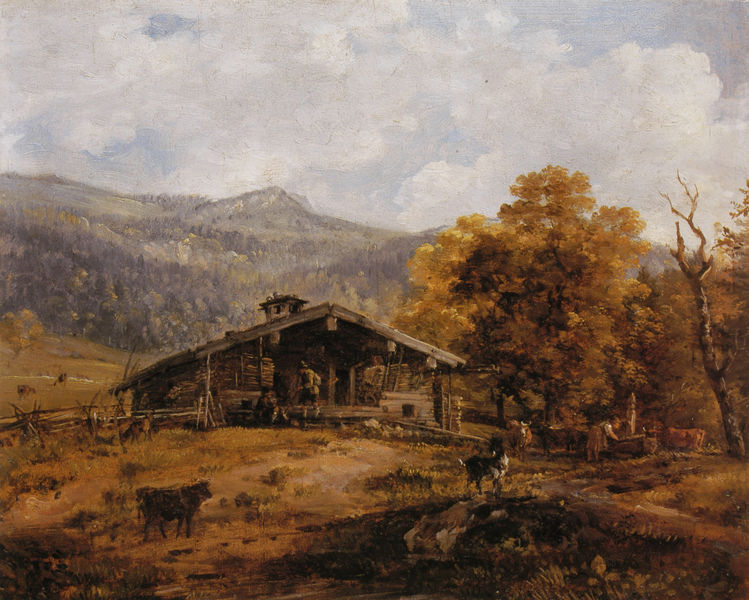
Titel: Sonniger Herbsttag auf der Alm
Künstler: Johann Georg von Dillis
Institution: (Privatbesitz)
Schlagwörter: baum, berg, blau, gemälde, himmel, laub, mann, schatten, wasser, wolken, bäume, gelb, grün, impressionismus, landschaft, menschen, ocker, braun, frau, grau, holz, männer, weiss, dach, gras, haus, hund, rot, tiere, wiese, zaun, malerei, saufen, trinken, mensch, steine, ast, horizont, hügel, kühe, natur, vieh, weide, gatter, hütte, gold, wald, anhöhe, arbeit, brunnen, kamin, pferd, schornstein, deutschland, magd, bäuerin, berge, gebirge, gipfel, dorf, mauer, kuh, rind, alm, bauernhof, herbst, hof, amerika, ölgemälde, bauer, rinder, dürr, alpen, idyll, schweiz, jäger, holzhütte, geäst, tränke, kate, tränken, gebirgslandschaft, ochse, stier, hirte, ziege, berghütte, holzhaus, fahl, viehtränke, kalb, rost, blockhütte, senner, sennerin, almhütte, wolken himmel, almabtrieb, altweibersomer, candada, indiansommer, käuhe, anlage .9, anlage :)